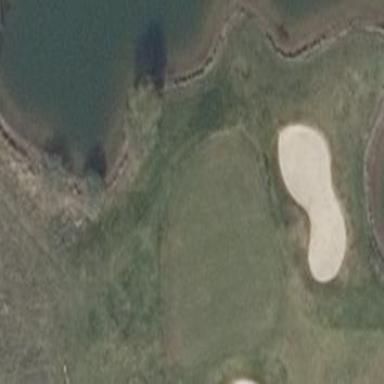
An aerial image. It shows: Golf green with lush grass surface.